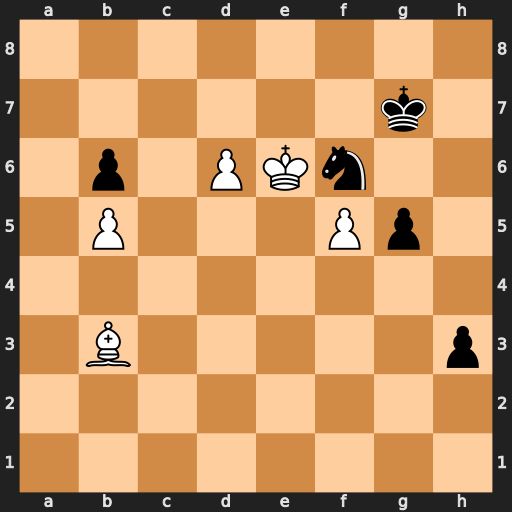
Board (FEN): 8/6k1/1p1PKn2/1P3Pp1/8/1B5p/8/8
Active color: w
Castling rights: -
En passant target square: -
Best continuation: Bd1 g4 Bxg4 Nxg4 d7 h2 d8=Q